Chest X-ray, PA view. Patient: 34 years old, sex M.
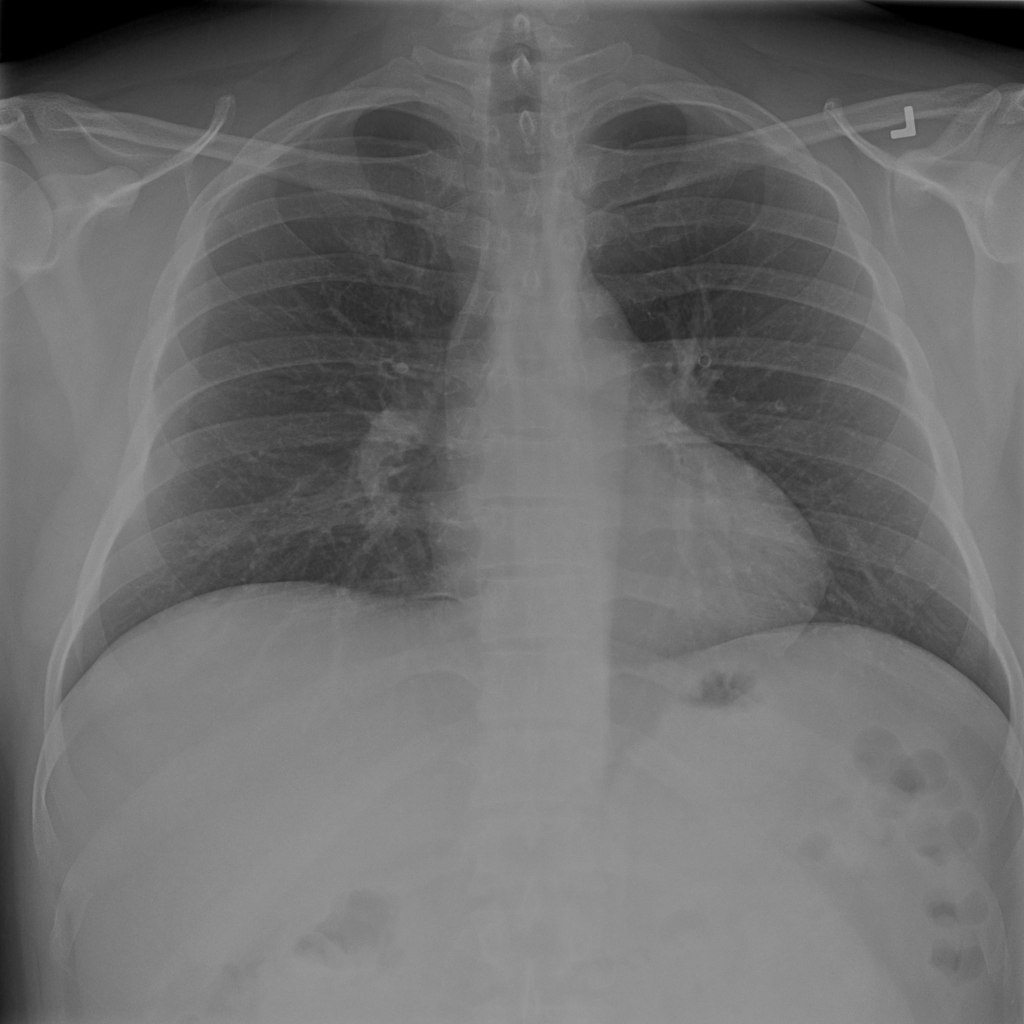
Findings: No Finding